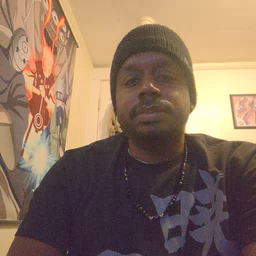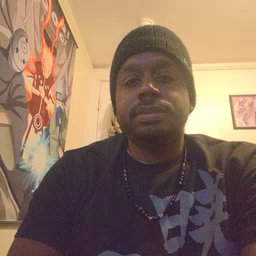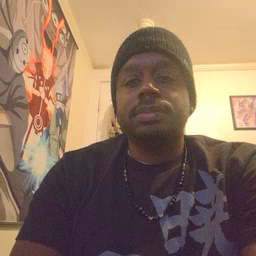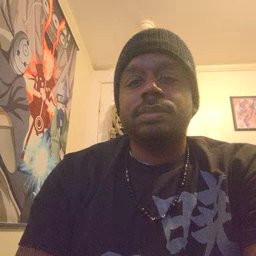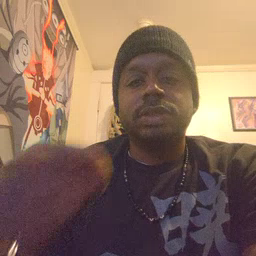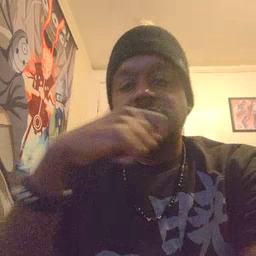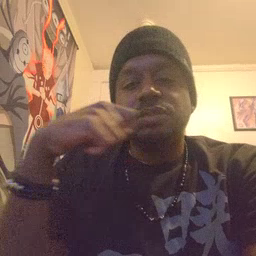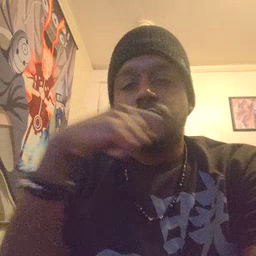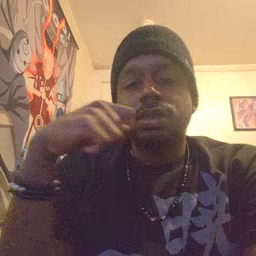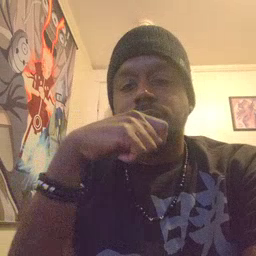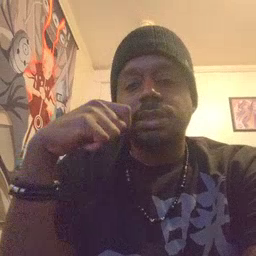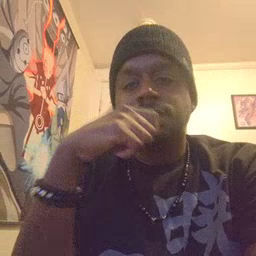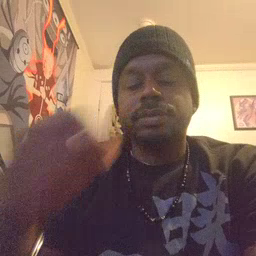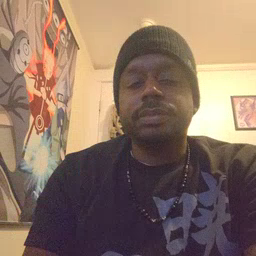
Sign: toothbrush